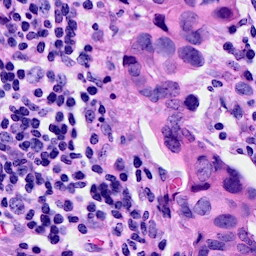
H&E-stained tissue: Breast